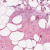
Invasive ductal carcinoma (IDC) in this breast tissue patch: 0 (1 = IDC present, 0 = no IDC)